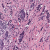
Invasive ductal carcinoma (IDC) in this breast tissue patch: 1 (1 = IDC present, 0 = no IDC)